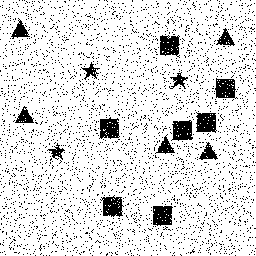
Squares: 7
Triangles: 5
Stars: 3
Total shapes: 15